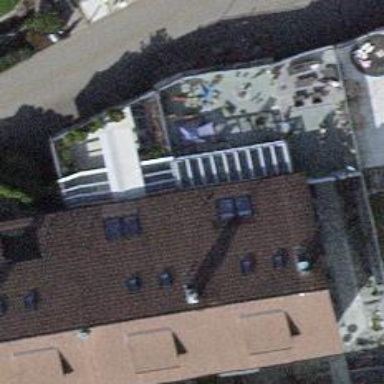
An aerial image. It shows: Terrace building with gabled roof.